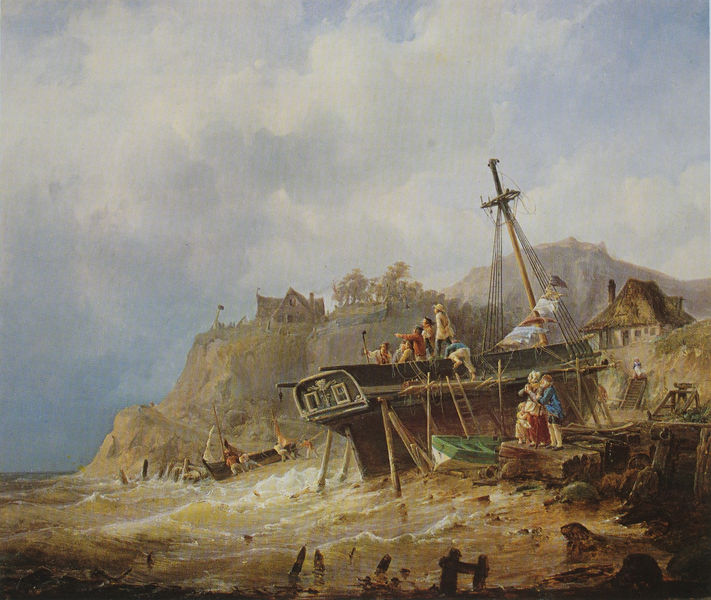
Titel: Heraufziehendes Unwetter an der Küste
Künstler: Heinrich Friedrich Tank
Standort: München
Institution: Privatbesitz
Schlagwörter: baum, berg, blau, dunkel, felsen, gemälde, gewitter, himmel, mann, meer, schatten, wasser, weiß, wolken, bäume, frauen, gelb, grün, landschaft, menschen, mädchen, ocker, sand, see, ufer, wäsche, braun, fenster, frau, grau, hell, holz, licht, männer, pfeiler, schwarz, stützen, dach, haus, rot, wolke, leute, malerei, kleidung, stein, steine, öl, horizont, häuser, hügel, natur, pfähle, wind, hütte, familie, paar, personen, pflanzen, england, boot, boote, kinder, ruder, schornstein, gischt, küste, schiff, schiffe, segel, segelboot, sommer, strand, welle, wellen, umarmung, wäscheleine, fahne, leine, mast, segelschiff, berge, fels, gipfel, klippen, dorf, dächer, herbst, hütten, figuren, hafen, masten, böschung, romantik, brandung, flut, katastrophe, leiter, not, planken, schiffbruch, seenot, seile, steg, sturm, sturmflut, stürmisch, treibholz, turner, unwetter, wetter, wogen, balken, anlegen, bucht, taue, klippe, ozean, segler, steilküste, stangen, reetdach, strohdach, abschied, pfahl, windig, matrose, trüb, seegang, verzweiflung, werkzeug, ankunft, klettern, bau, anlegestelle, gestrandet, kentern, hoz, bauen, erwachsene, heck, kliff, arche, schiffbau, schiffsbau, gekentert, meeer, freidrich, hilf, molen, schiffsbruch, reede, schilfdach, kogge, ausschauen, aufziehender sturm, mas, am, 1800, häusern, frachtgut, boote einholen, holzgut, felsüste